Question: I am trying to develop a VR video player using latest Google VR SDK for Android (v1.0.3), but there is no high-level API to build VR playback controls.
YouTube VR player uses old version of gvr toolkit and renders controls (for example, 'com.google.android.libraries.youtube.common.ui.TouchImageView') in some way.

What is the best way to implement such controls using latest VR SDK? Do I need to use custom renderer with OpenGL or NDK?
I would be very grateful for implementation details.
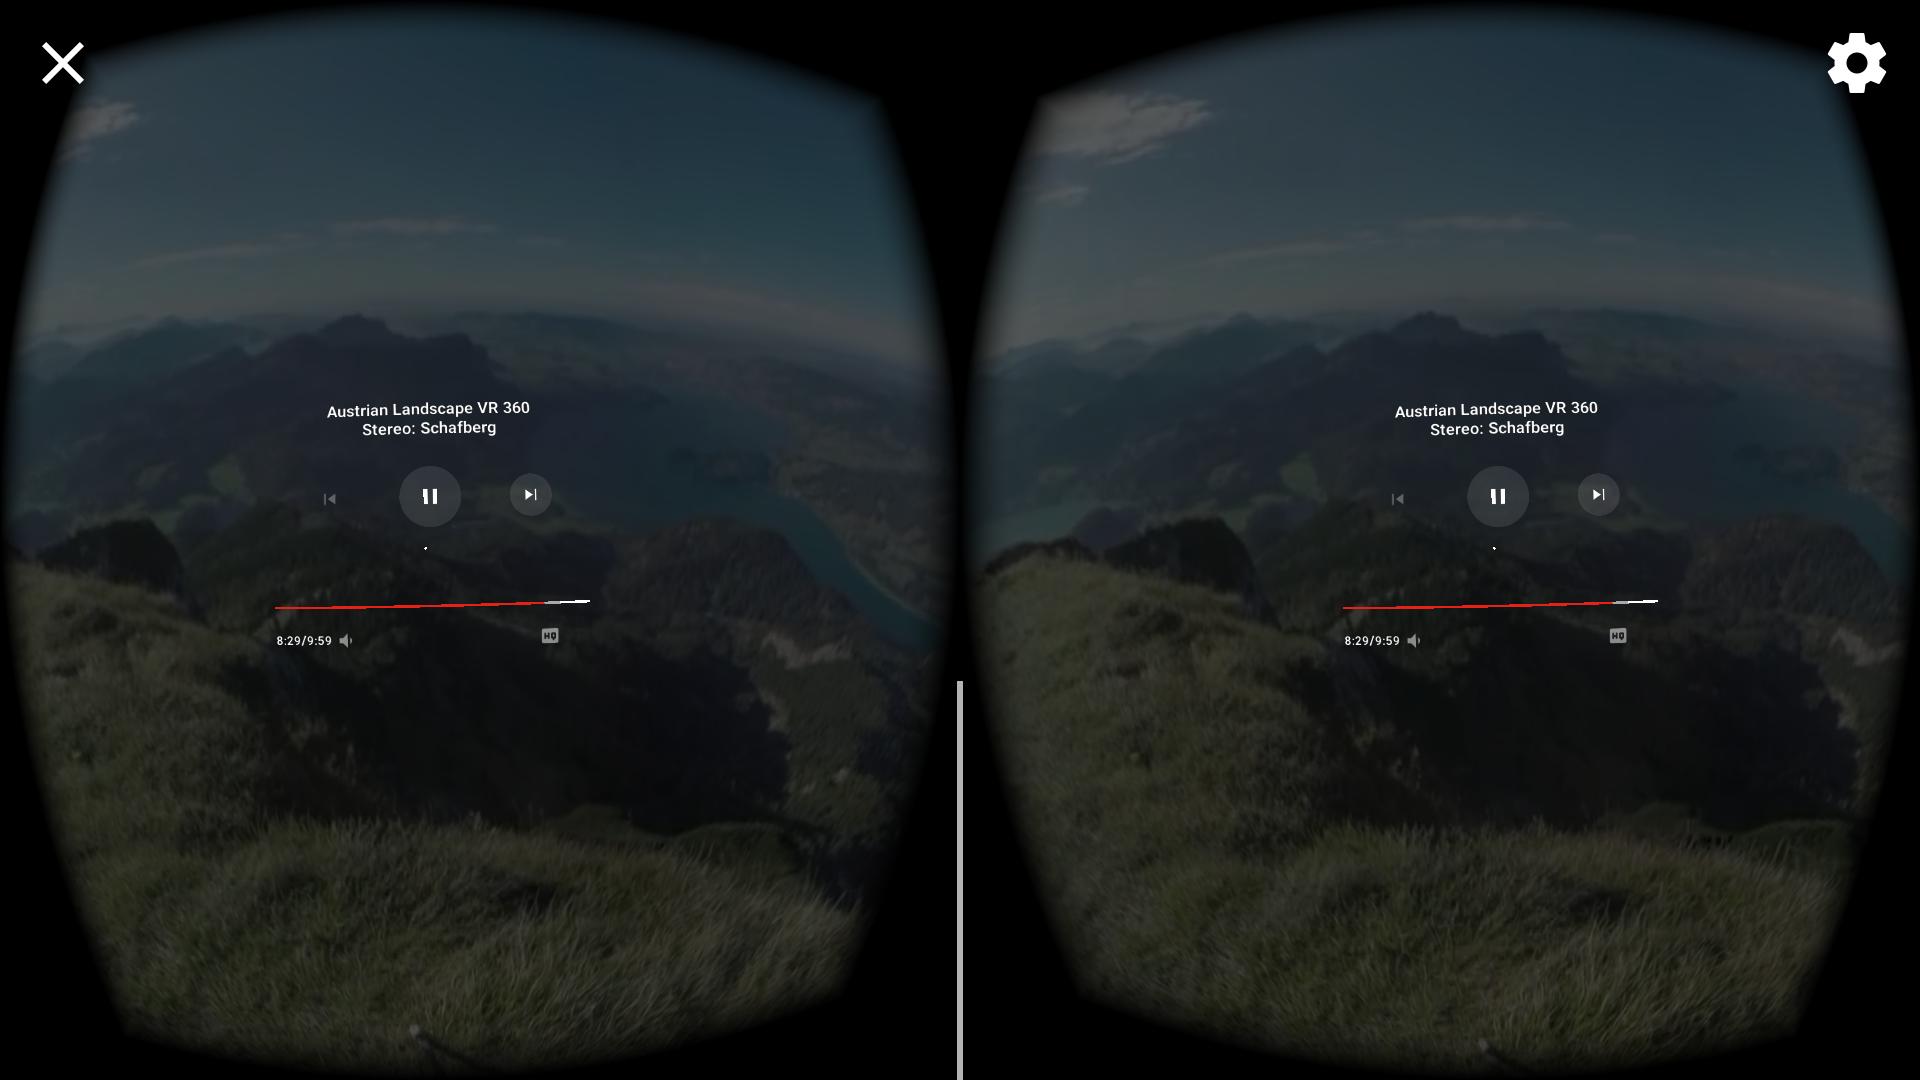
Answer: GVR SDK does not provide a way do draw something over VrVideoView, so we need to implement VR video by ourselves.
The main idea of solution - use <URL>.
First of all, we need to implement VR video renderer (using VR shaders and MediaPlayer/ExoPlayer).
Then we need to implement custom controls on the scene using OpenGL ES and GVR SDK (HeadTracking, Eye, etc.).